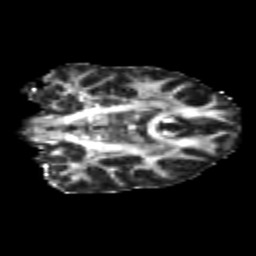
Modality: FA
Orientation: coronal
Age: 25
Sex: female
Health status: healthy
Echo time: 0.074 s